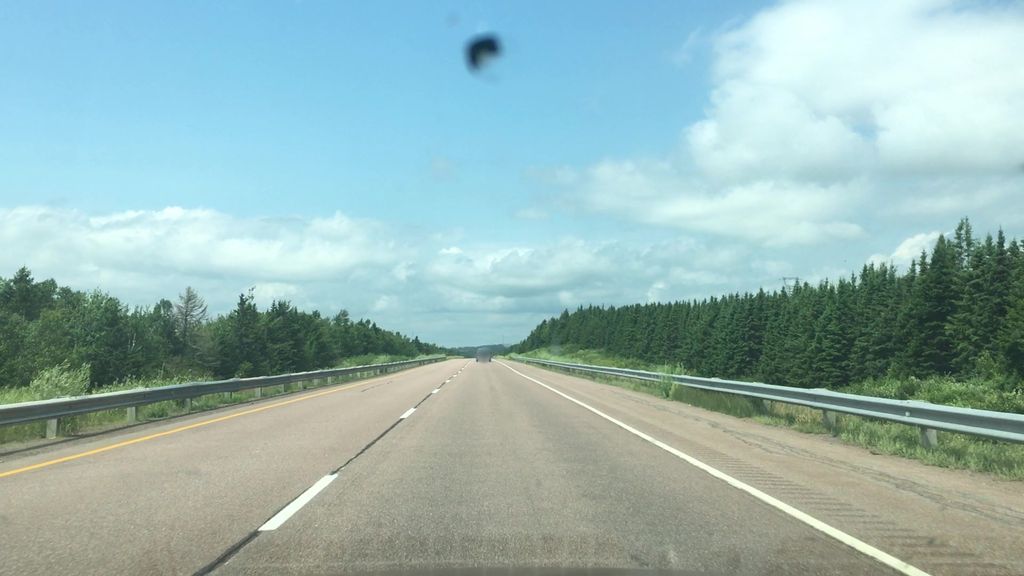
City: charlottetown